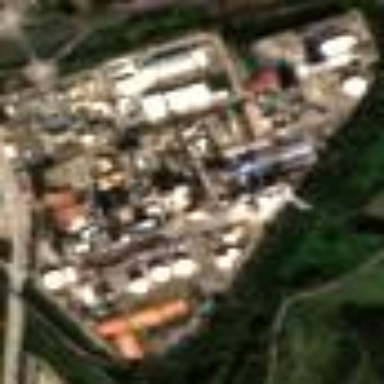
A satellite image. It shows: Industrial area with various works.